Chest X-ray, AP view. Patient: 39 years old, sex M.
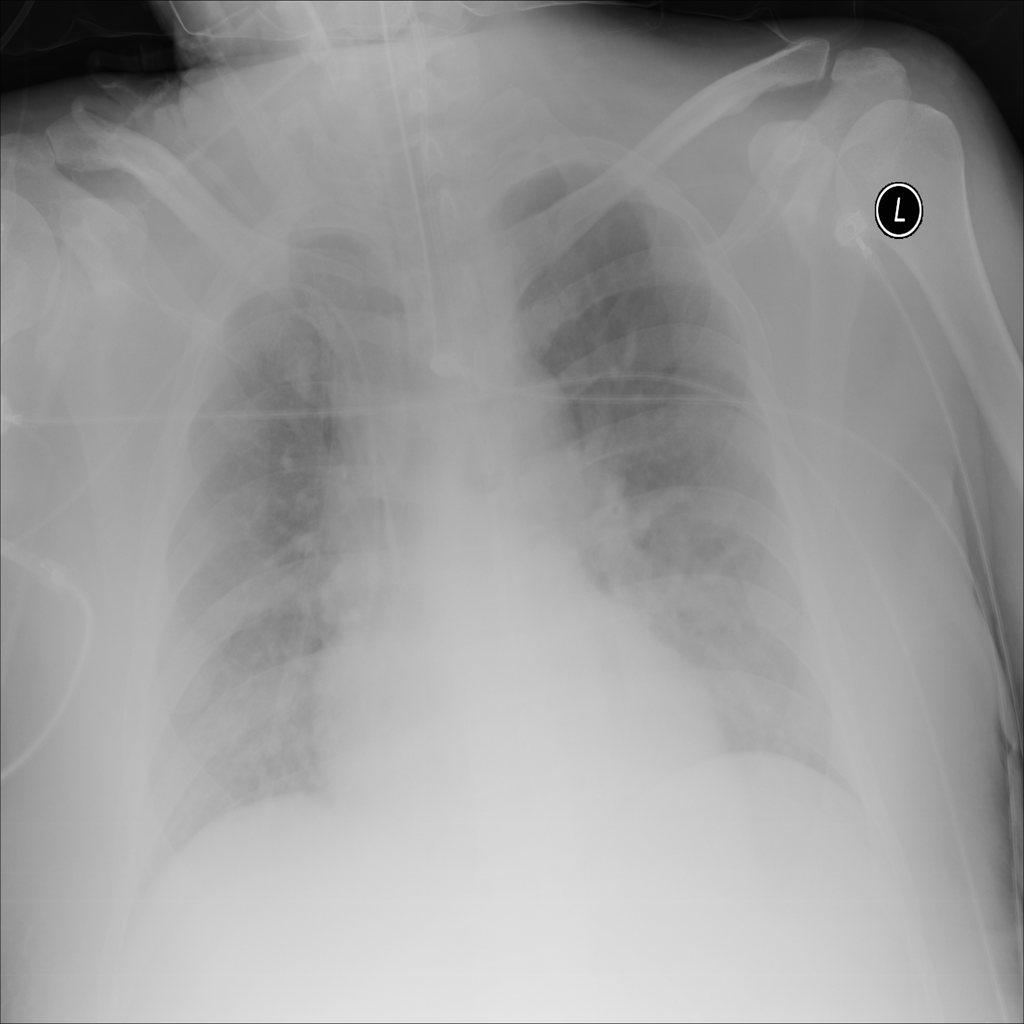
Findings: No Finding